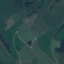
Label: Pasture